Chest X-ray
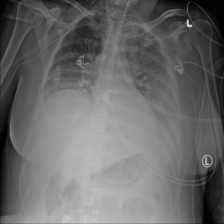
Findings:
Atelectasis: negative
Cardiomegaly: negative
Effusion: positive
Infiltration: negative
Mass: negative
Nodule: negative
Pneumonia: negative
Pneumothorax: negative
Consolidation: negative
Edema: negative
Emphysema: negative
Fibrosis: negative
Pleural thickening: negative
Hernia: negative